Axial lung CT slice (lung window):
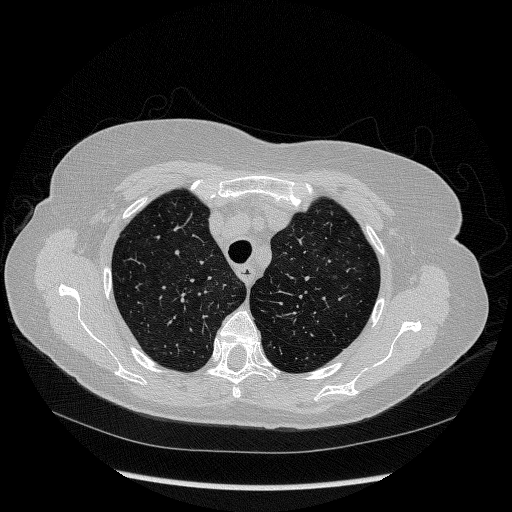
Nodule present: no